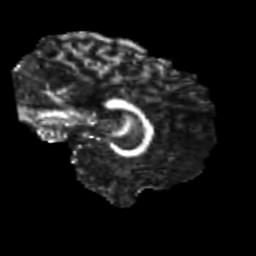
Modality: FA
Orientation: sagittal
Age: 29
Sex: male
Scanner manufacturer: siemens
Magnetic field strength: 3 T
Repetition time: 3.5 s
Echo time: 0.104 s